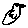
Label: bird